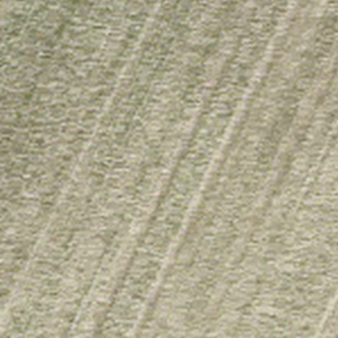
Label: other